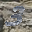
Label: 3